Interaction volume radius: 5 \u00c5
Interaction volume height: 45 \u00c5
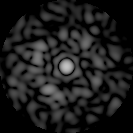
Disorder parameter: 0.8197